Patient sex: M
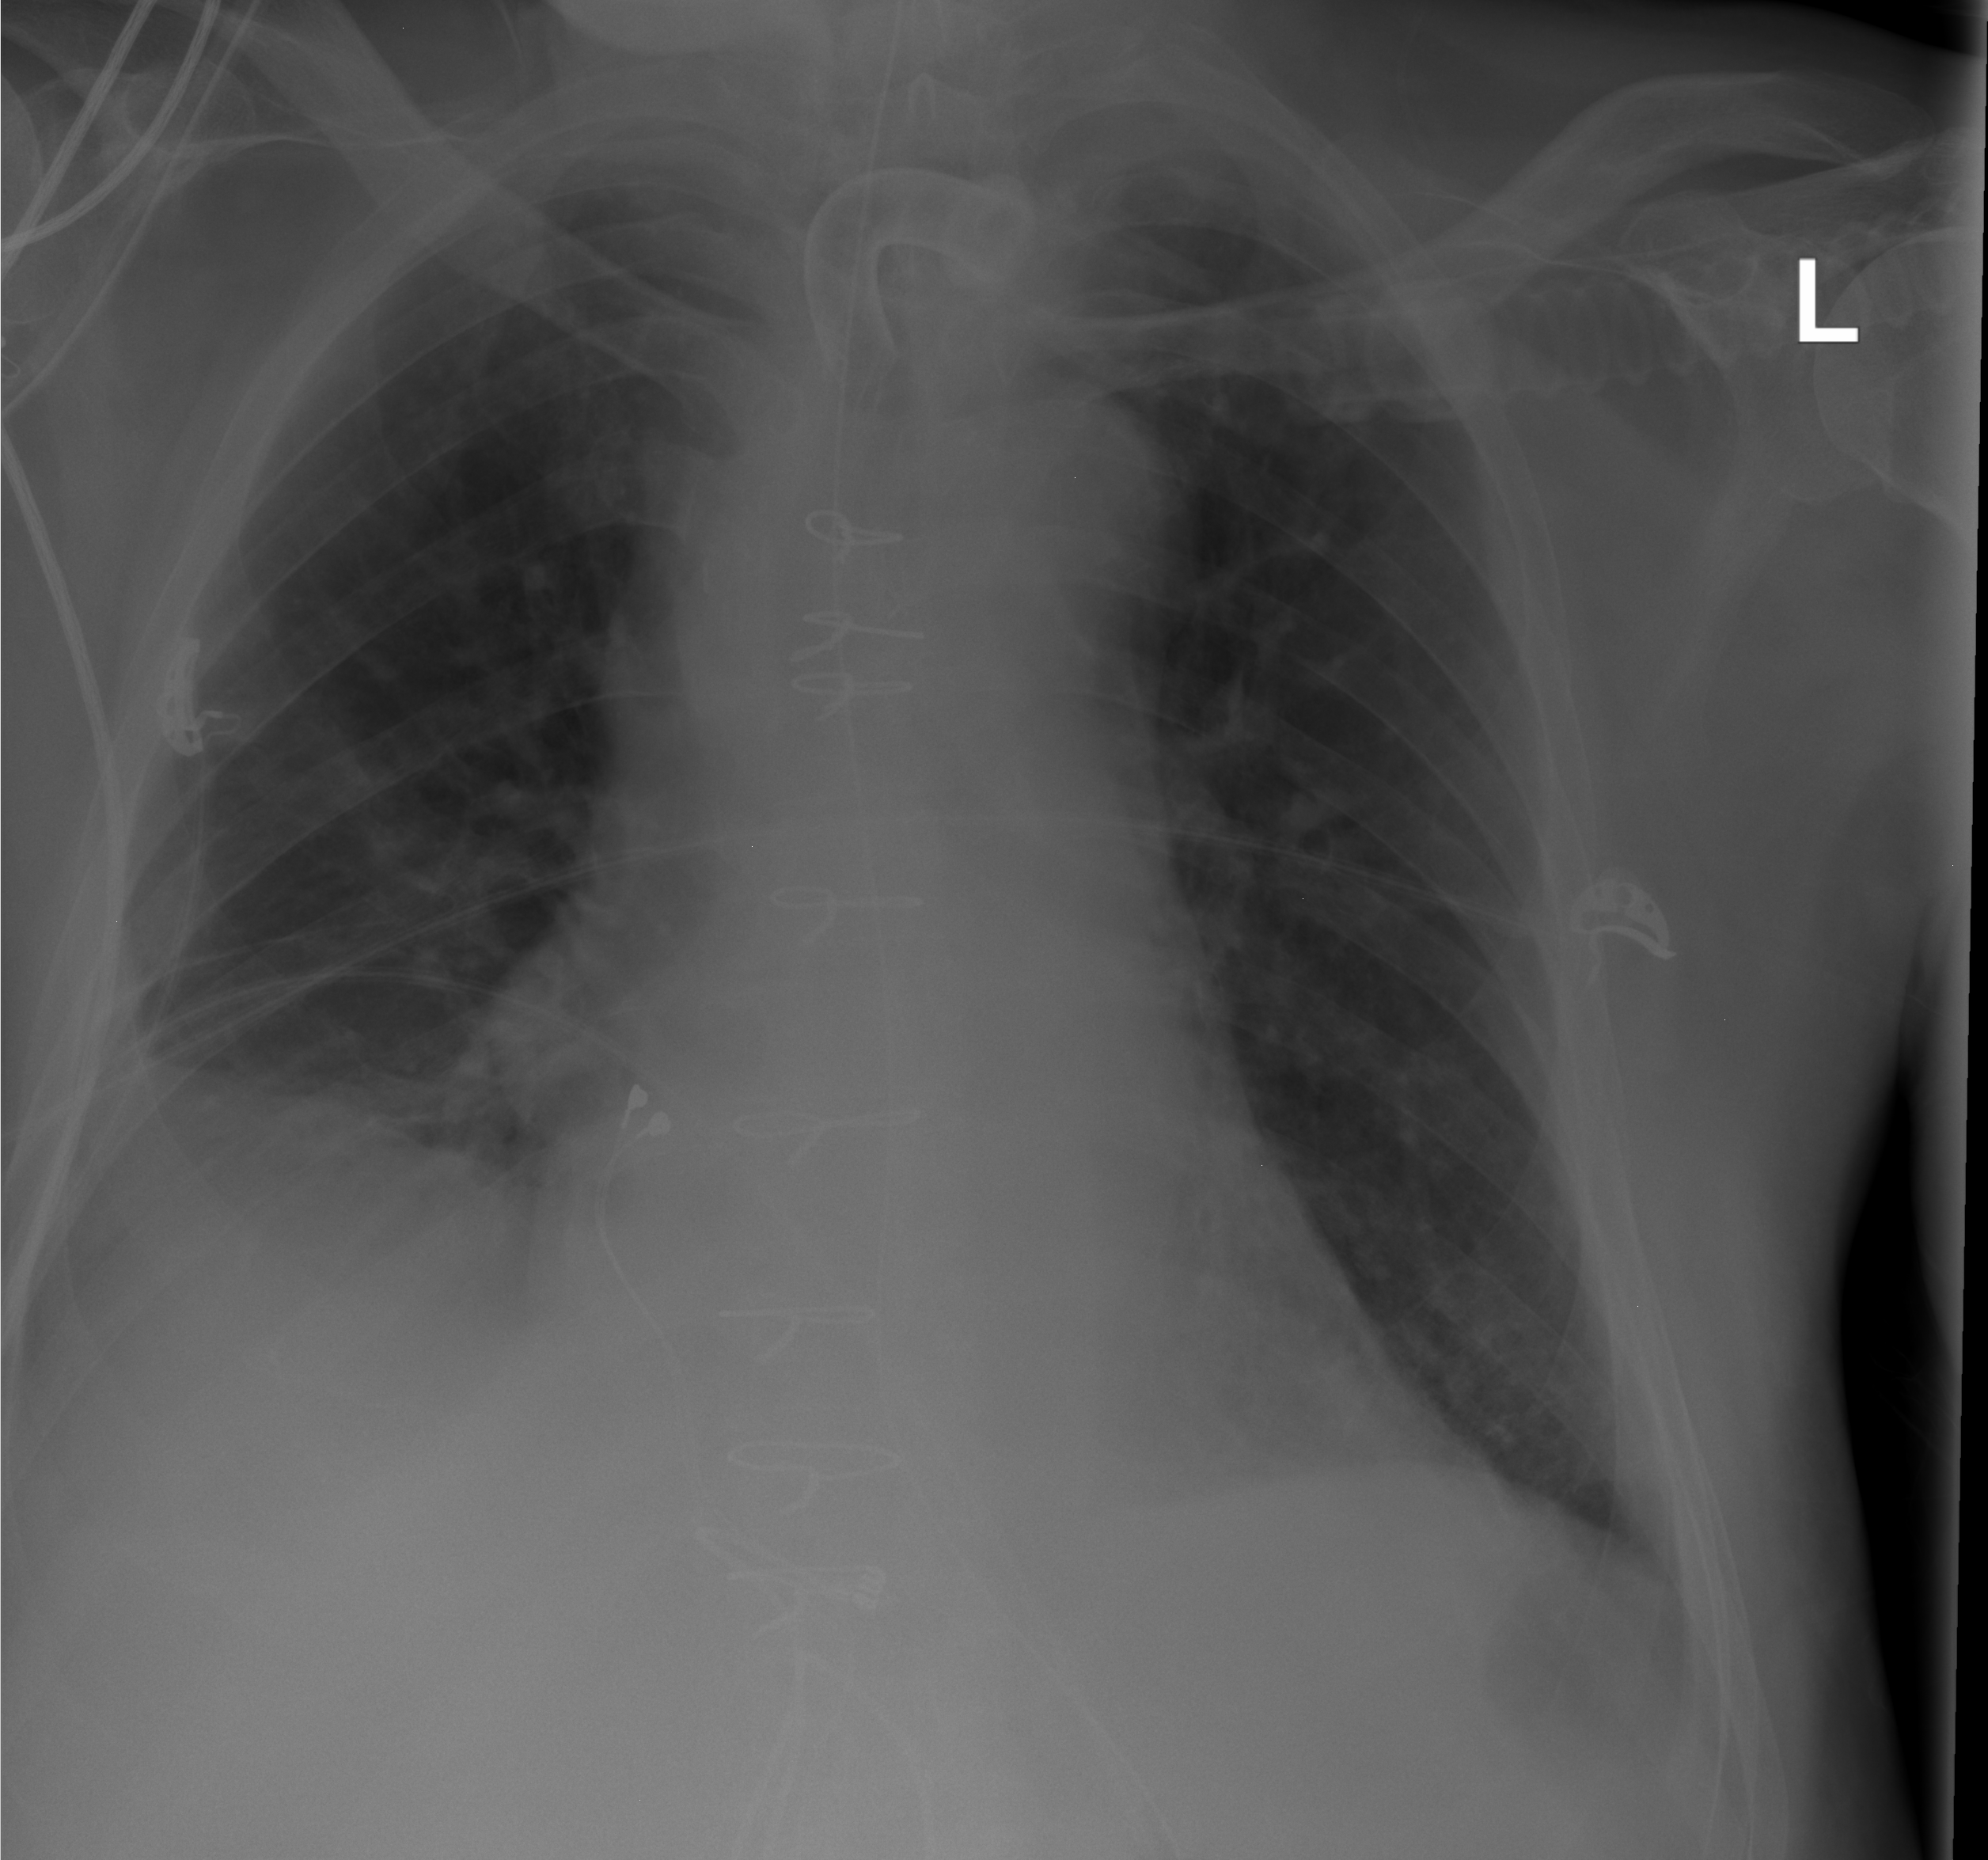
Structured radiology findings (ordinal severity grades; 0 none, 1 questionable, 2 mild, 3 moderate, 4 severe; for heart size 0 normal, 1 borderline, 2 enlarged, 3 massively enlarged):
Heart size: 0
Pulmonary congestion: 0
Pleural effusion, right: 2
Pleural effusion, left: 0
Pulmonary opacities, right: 0
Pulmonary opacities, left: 0
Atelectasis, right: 2
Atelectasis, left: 0